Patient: sex M, age 71
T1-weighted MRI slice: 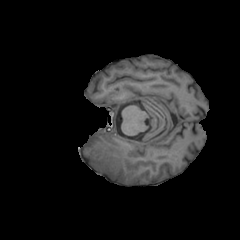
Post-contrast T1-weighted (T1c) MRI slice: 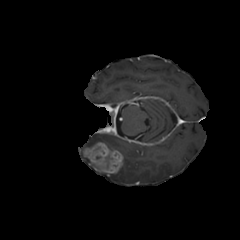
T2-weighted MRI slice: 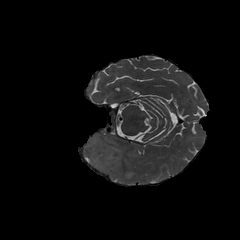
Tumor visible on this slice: yes
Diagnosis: Glioblastoma, IDH-wildtype
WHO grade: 4